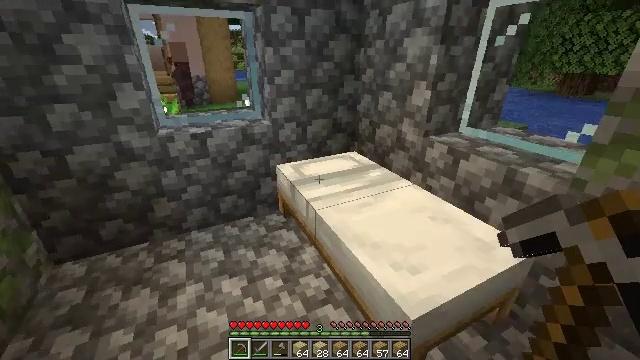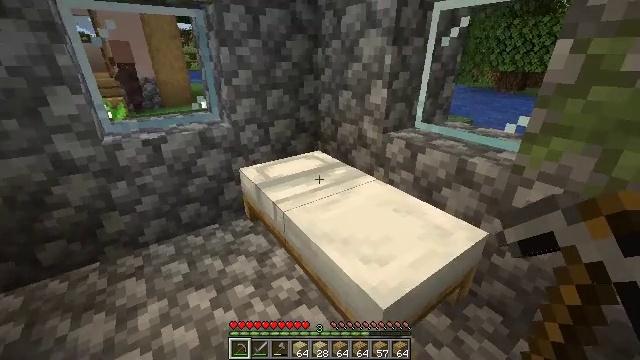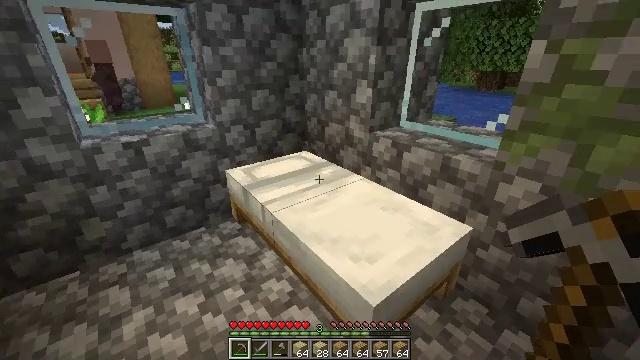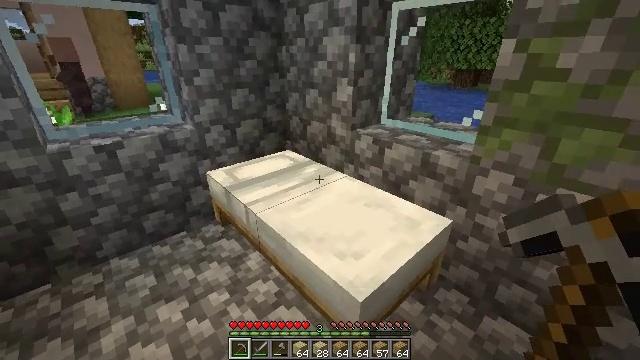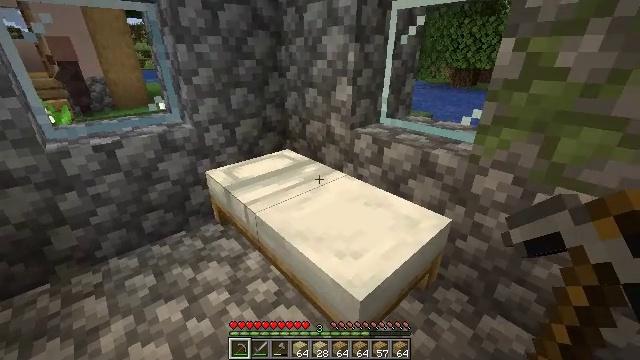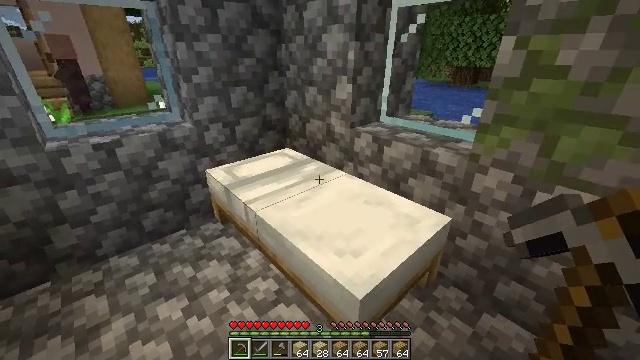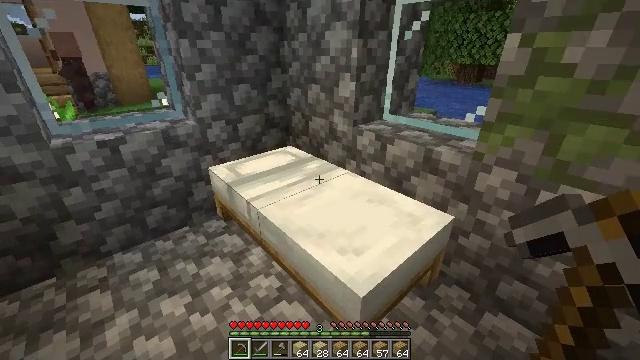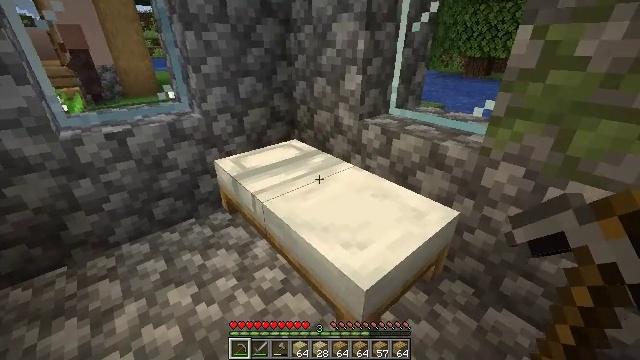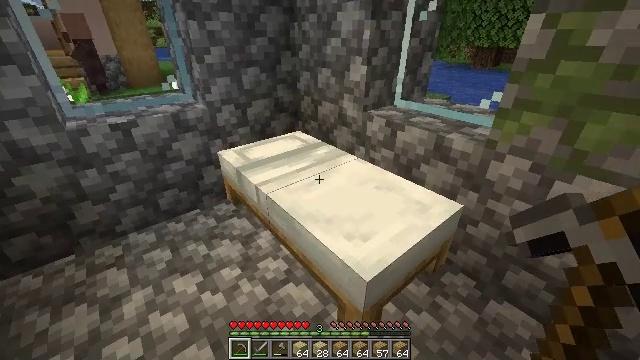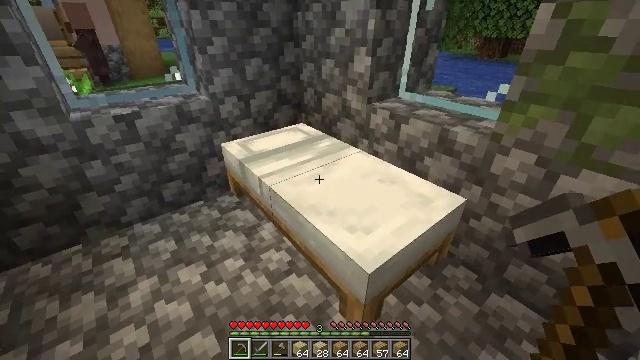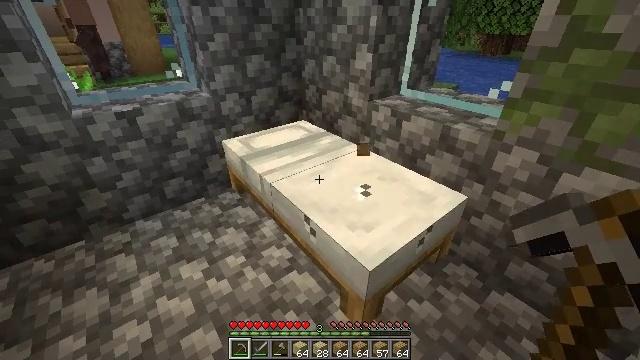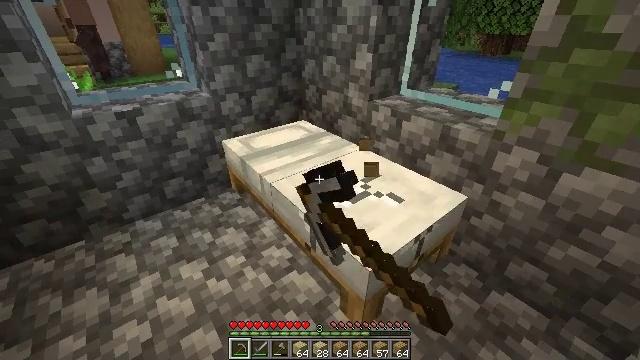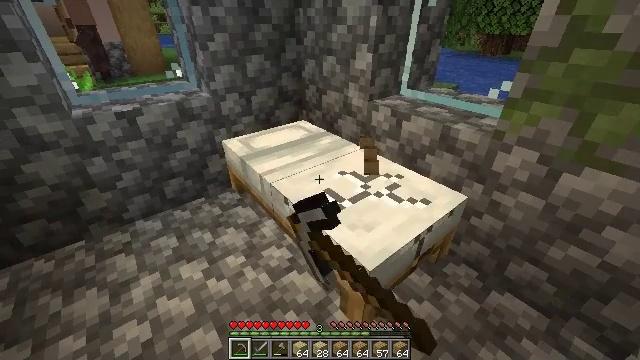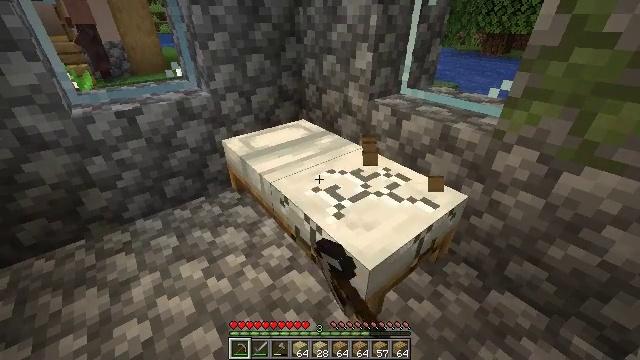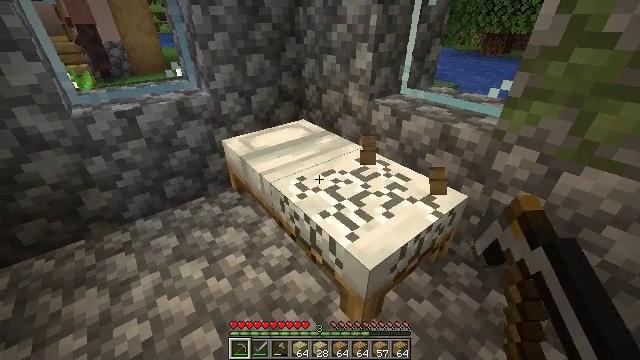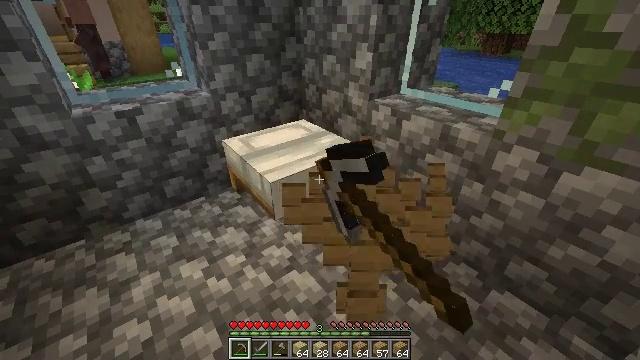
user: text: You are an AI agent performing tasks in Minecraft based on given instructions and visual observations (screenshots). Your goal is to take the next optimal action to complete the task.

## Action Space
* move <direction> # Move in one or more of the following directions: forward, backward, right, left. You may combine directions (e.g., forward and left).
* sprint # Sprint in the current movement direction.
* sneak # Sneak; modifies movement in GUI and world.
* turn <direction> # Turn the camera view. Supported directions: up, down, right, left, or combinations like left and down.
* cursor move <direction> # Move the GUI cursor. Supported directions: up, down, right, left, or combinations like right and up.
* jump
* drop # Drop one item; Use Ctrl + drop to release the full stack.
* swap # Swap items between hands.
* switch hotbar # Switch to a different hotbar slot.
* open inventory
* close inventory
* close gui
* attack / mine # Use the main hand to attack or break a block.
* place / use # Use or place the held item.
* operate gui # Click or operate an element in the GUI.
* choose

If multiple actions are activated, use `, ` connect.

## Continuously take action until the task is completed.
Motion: motion action
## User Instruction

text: Retrieve the white bed for later use.
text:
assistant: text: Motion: turn right
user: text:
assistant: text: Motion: turn right
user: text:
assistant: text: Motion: turn right
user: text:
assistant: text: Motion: no_op
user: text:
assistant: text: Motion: no_op
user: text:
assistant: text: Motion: no_op
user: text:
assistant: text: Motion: turn left and down
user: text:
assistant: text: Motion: turn down
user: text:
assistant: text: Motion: turn down
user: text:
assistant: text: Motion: attack / mine
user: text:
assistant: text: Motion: attack / mine
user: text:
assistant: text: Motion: attack / mine
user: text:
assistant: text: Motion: attack / mine
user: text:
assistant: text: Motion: attack / mine
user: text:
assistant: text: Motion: attack / mine
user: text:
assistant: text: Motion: attack / mine
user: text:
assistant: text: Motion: attack / mine
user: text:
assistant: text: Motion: attack / mine
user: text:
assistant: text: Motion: attack / mine
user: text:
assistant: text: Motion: attack / mine
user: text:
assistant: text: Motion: attack / mine
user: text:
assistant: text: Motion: attack / mine
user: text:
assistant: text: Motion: attack / mine
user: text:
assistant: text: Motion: attack / mine
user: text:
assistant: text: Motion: attack / mine
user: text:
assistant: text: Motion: attack / mine
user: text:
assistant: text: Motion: turn up, attack / mine
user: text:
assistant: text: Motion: turn up, attack / mine
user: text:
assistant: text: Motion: attack / mine
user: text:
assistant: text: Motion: attack / mine